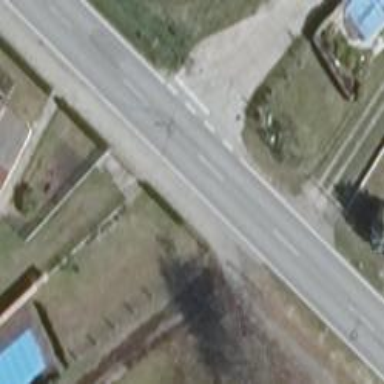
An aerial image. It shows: Primary road with asphalt surface.